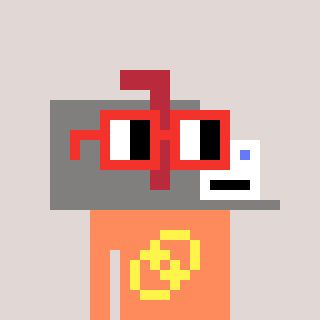
a pixel art character with square red glasses, a mailbox-shaped head and a peachy-colored body on a warm background